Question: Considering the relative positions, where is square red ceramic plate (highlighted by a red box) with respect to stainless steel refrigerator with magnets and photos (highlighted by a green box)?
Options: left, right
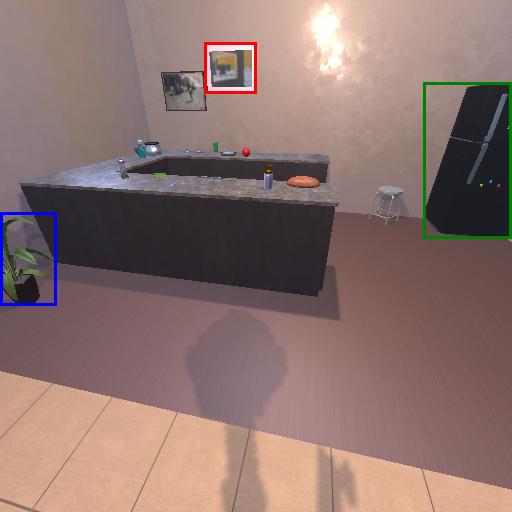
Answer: left